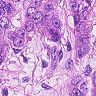
Metastatic tissue present: yes